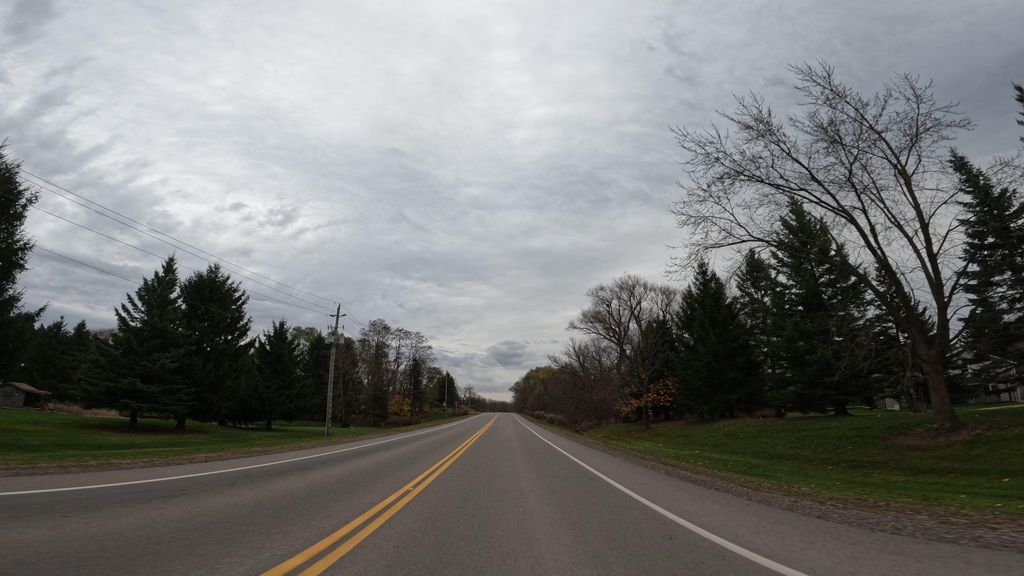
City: hamilton